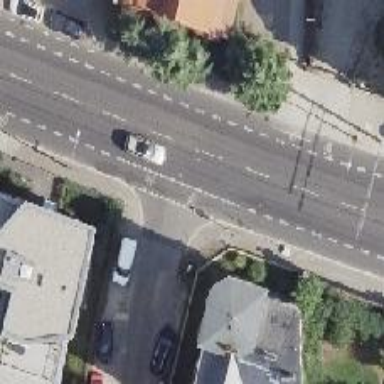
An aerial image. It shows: Unmarked road crossing.